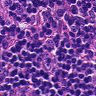
Metastatic tissue present: no